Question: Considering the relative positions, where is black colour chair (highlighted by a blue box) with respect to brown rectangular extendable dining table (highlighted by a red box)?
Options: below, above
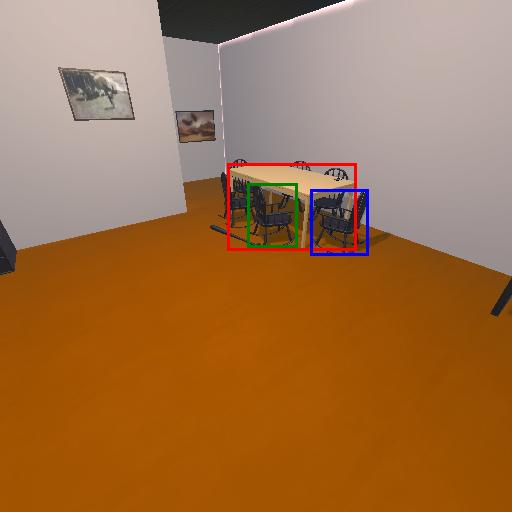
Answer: below